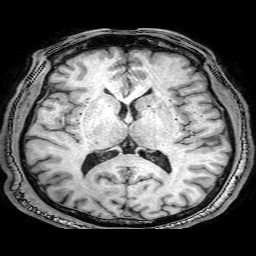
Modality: T1w
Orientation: coronal
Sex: male
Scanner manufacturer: philips
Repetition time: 0.008116 s
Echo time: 0.00371 s